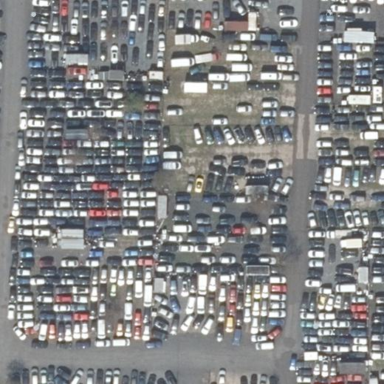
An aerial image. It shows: Surface for parking.